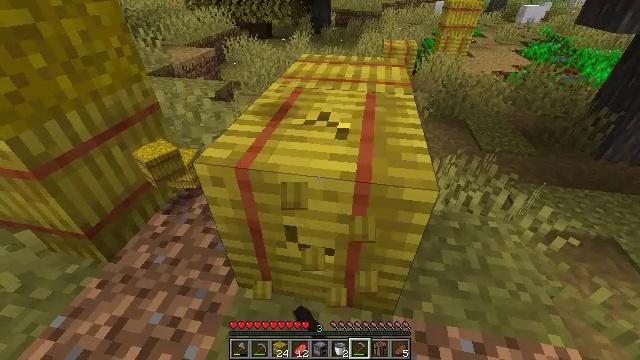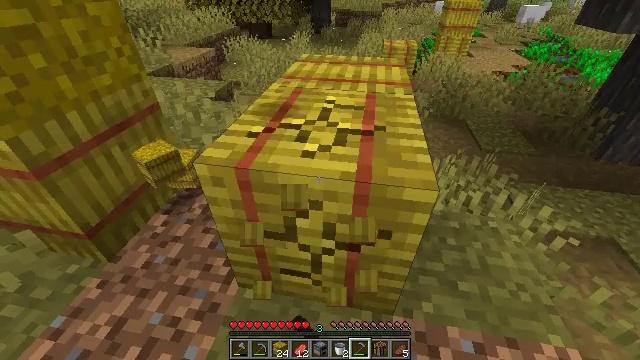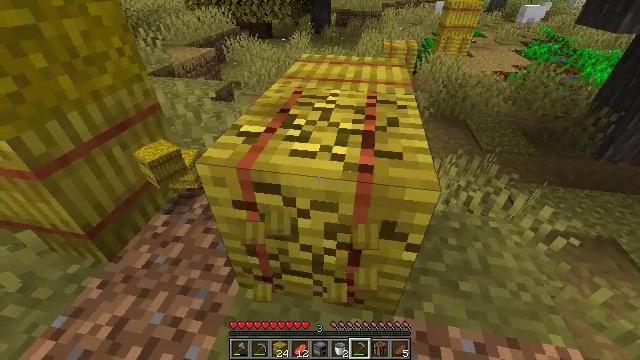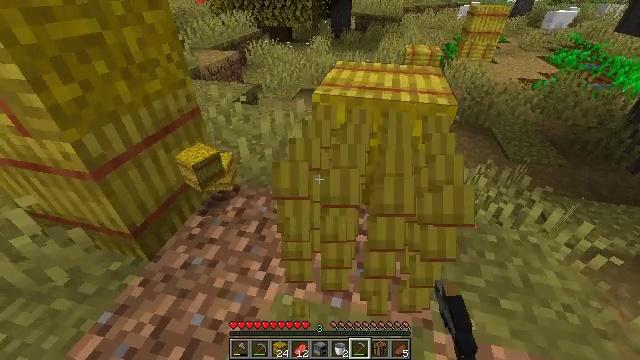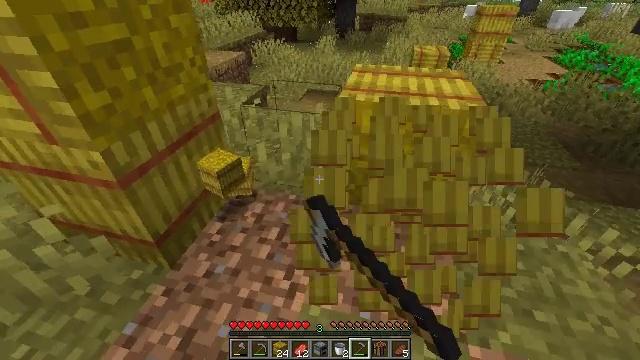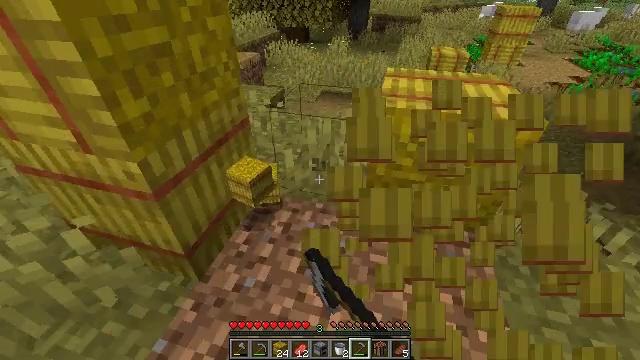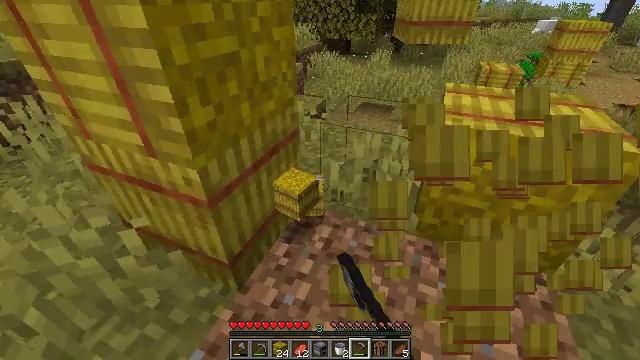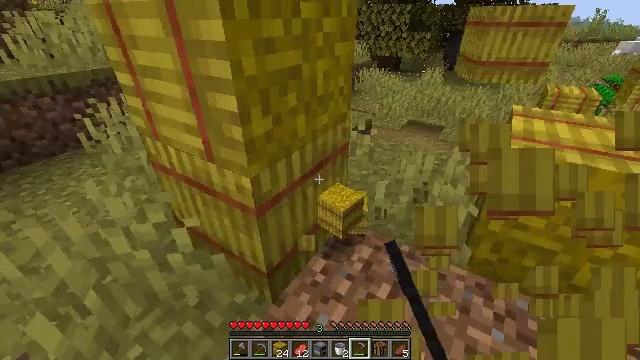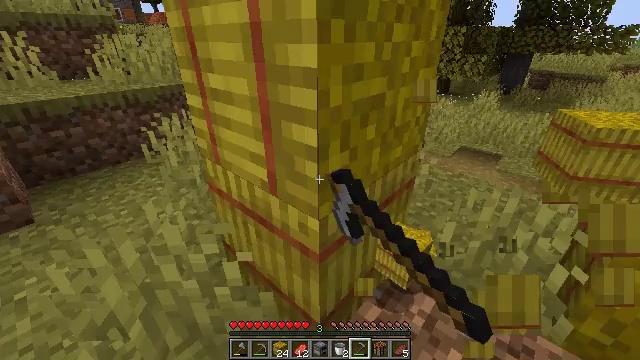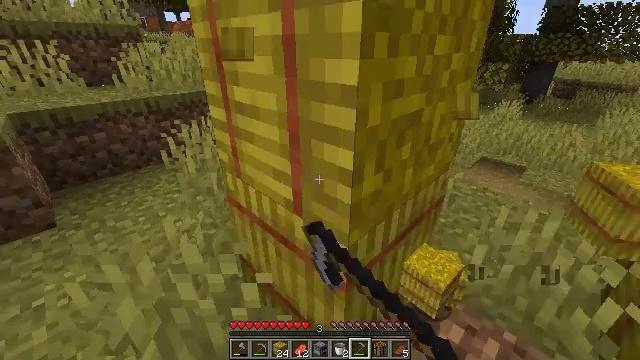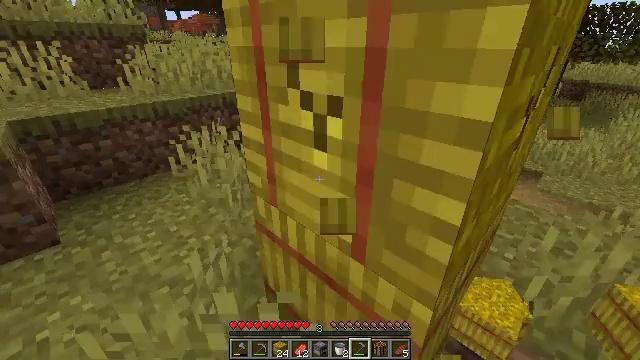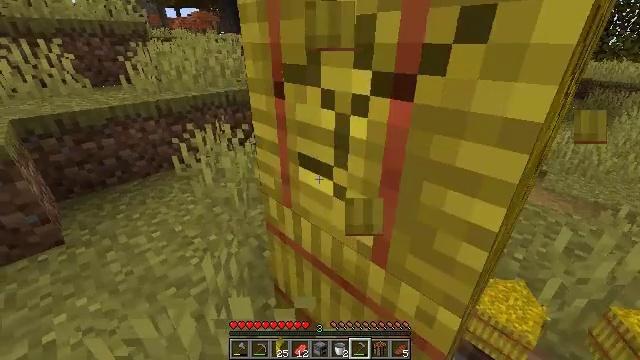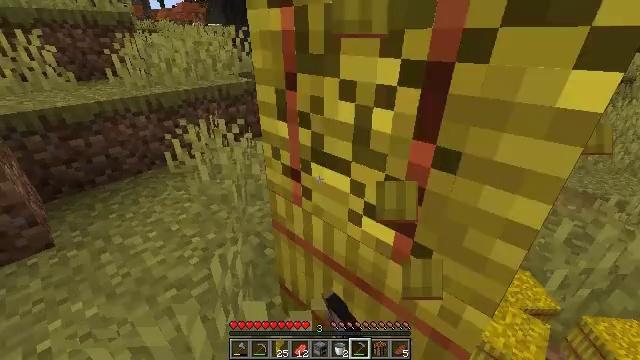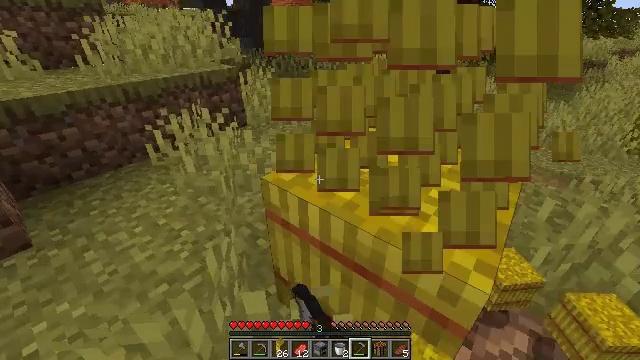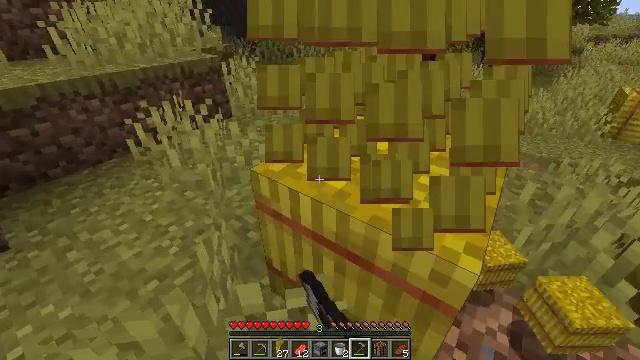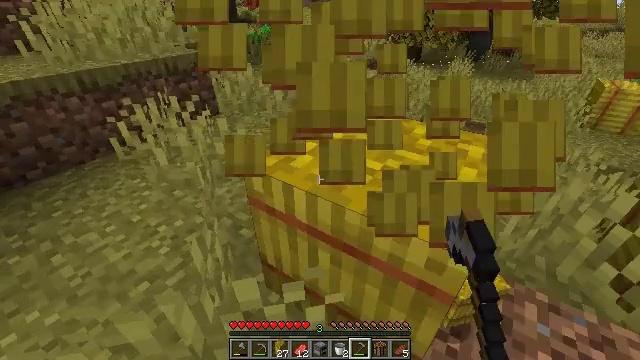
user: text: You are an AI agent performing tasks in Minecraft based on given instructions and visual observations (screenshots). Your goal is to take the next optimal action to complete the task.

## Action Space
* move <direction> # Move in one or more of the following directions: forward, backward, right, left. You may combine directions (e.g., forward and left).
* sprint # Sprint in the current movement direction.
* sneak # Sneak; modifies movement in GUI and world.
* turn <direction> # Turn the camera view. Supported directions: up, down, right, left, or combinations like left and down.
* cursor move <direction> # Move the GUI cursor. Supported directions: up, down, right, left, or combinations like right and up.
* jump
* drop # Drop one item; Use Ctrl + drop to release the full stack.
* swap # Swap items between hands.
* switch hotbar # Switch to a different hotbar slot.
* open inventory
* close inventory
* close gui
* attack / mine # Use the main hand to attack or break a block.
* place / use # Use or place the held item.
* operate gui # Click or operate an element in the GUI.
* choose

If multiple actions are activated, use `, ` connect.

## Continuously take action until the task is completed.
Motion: motion action
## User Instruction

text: Harvest hay blocks from the village.
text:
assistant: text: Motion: attack / mine
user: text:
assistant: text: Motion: move left, attack / mine
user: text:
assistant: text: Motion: move left, turn left, attack / mine
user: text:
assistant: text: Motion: move forward and move left, attack / mine
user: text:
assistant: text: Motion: move forward and move left, turn left, attack / mine
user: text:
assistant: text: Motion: move forward and move left, turn left and up, attack / mine
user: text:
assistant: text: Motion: move forward and move left, turn left and up, attack / mine
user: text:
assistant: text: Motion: move forward and move left, turn left and up, attack / mine
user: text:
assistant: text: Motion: move forward and move left, turn left and up, attack / mine
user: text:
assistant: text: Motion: move left, attack / mine
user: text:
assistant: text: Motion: attack / mine
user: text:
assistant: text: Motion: turn right and down, attack / mine
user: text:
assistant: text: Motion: turn right and down, attack / mine
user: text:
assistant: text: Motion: turn right and down, attack / mine
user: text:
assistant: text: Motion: turn right, attack / mine
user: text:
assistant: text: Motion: turn right and down, attack / mine
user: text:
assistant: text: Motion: turn right and down, attack / mine
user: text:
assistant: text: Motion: turn right and down, attack / mine
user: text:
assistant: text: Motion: attack / mine
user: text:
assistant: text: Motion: attack / mine
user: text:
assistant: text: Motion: attack / mine
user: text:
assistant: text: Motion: attack / mine
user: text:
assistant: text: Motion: attack / mine
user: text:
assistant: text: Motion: attack / mine
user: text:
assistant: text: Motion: attack / mine
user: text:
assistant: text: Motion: turn right, attack / mine
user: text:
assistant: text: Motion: move forward, turn right
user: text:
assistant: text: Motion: move forward, turn right
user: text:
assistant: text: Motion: move forward, turn right
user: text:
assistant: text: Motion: move forward, turn right